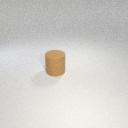
large brown rubber cylinder